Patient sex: F
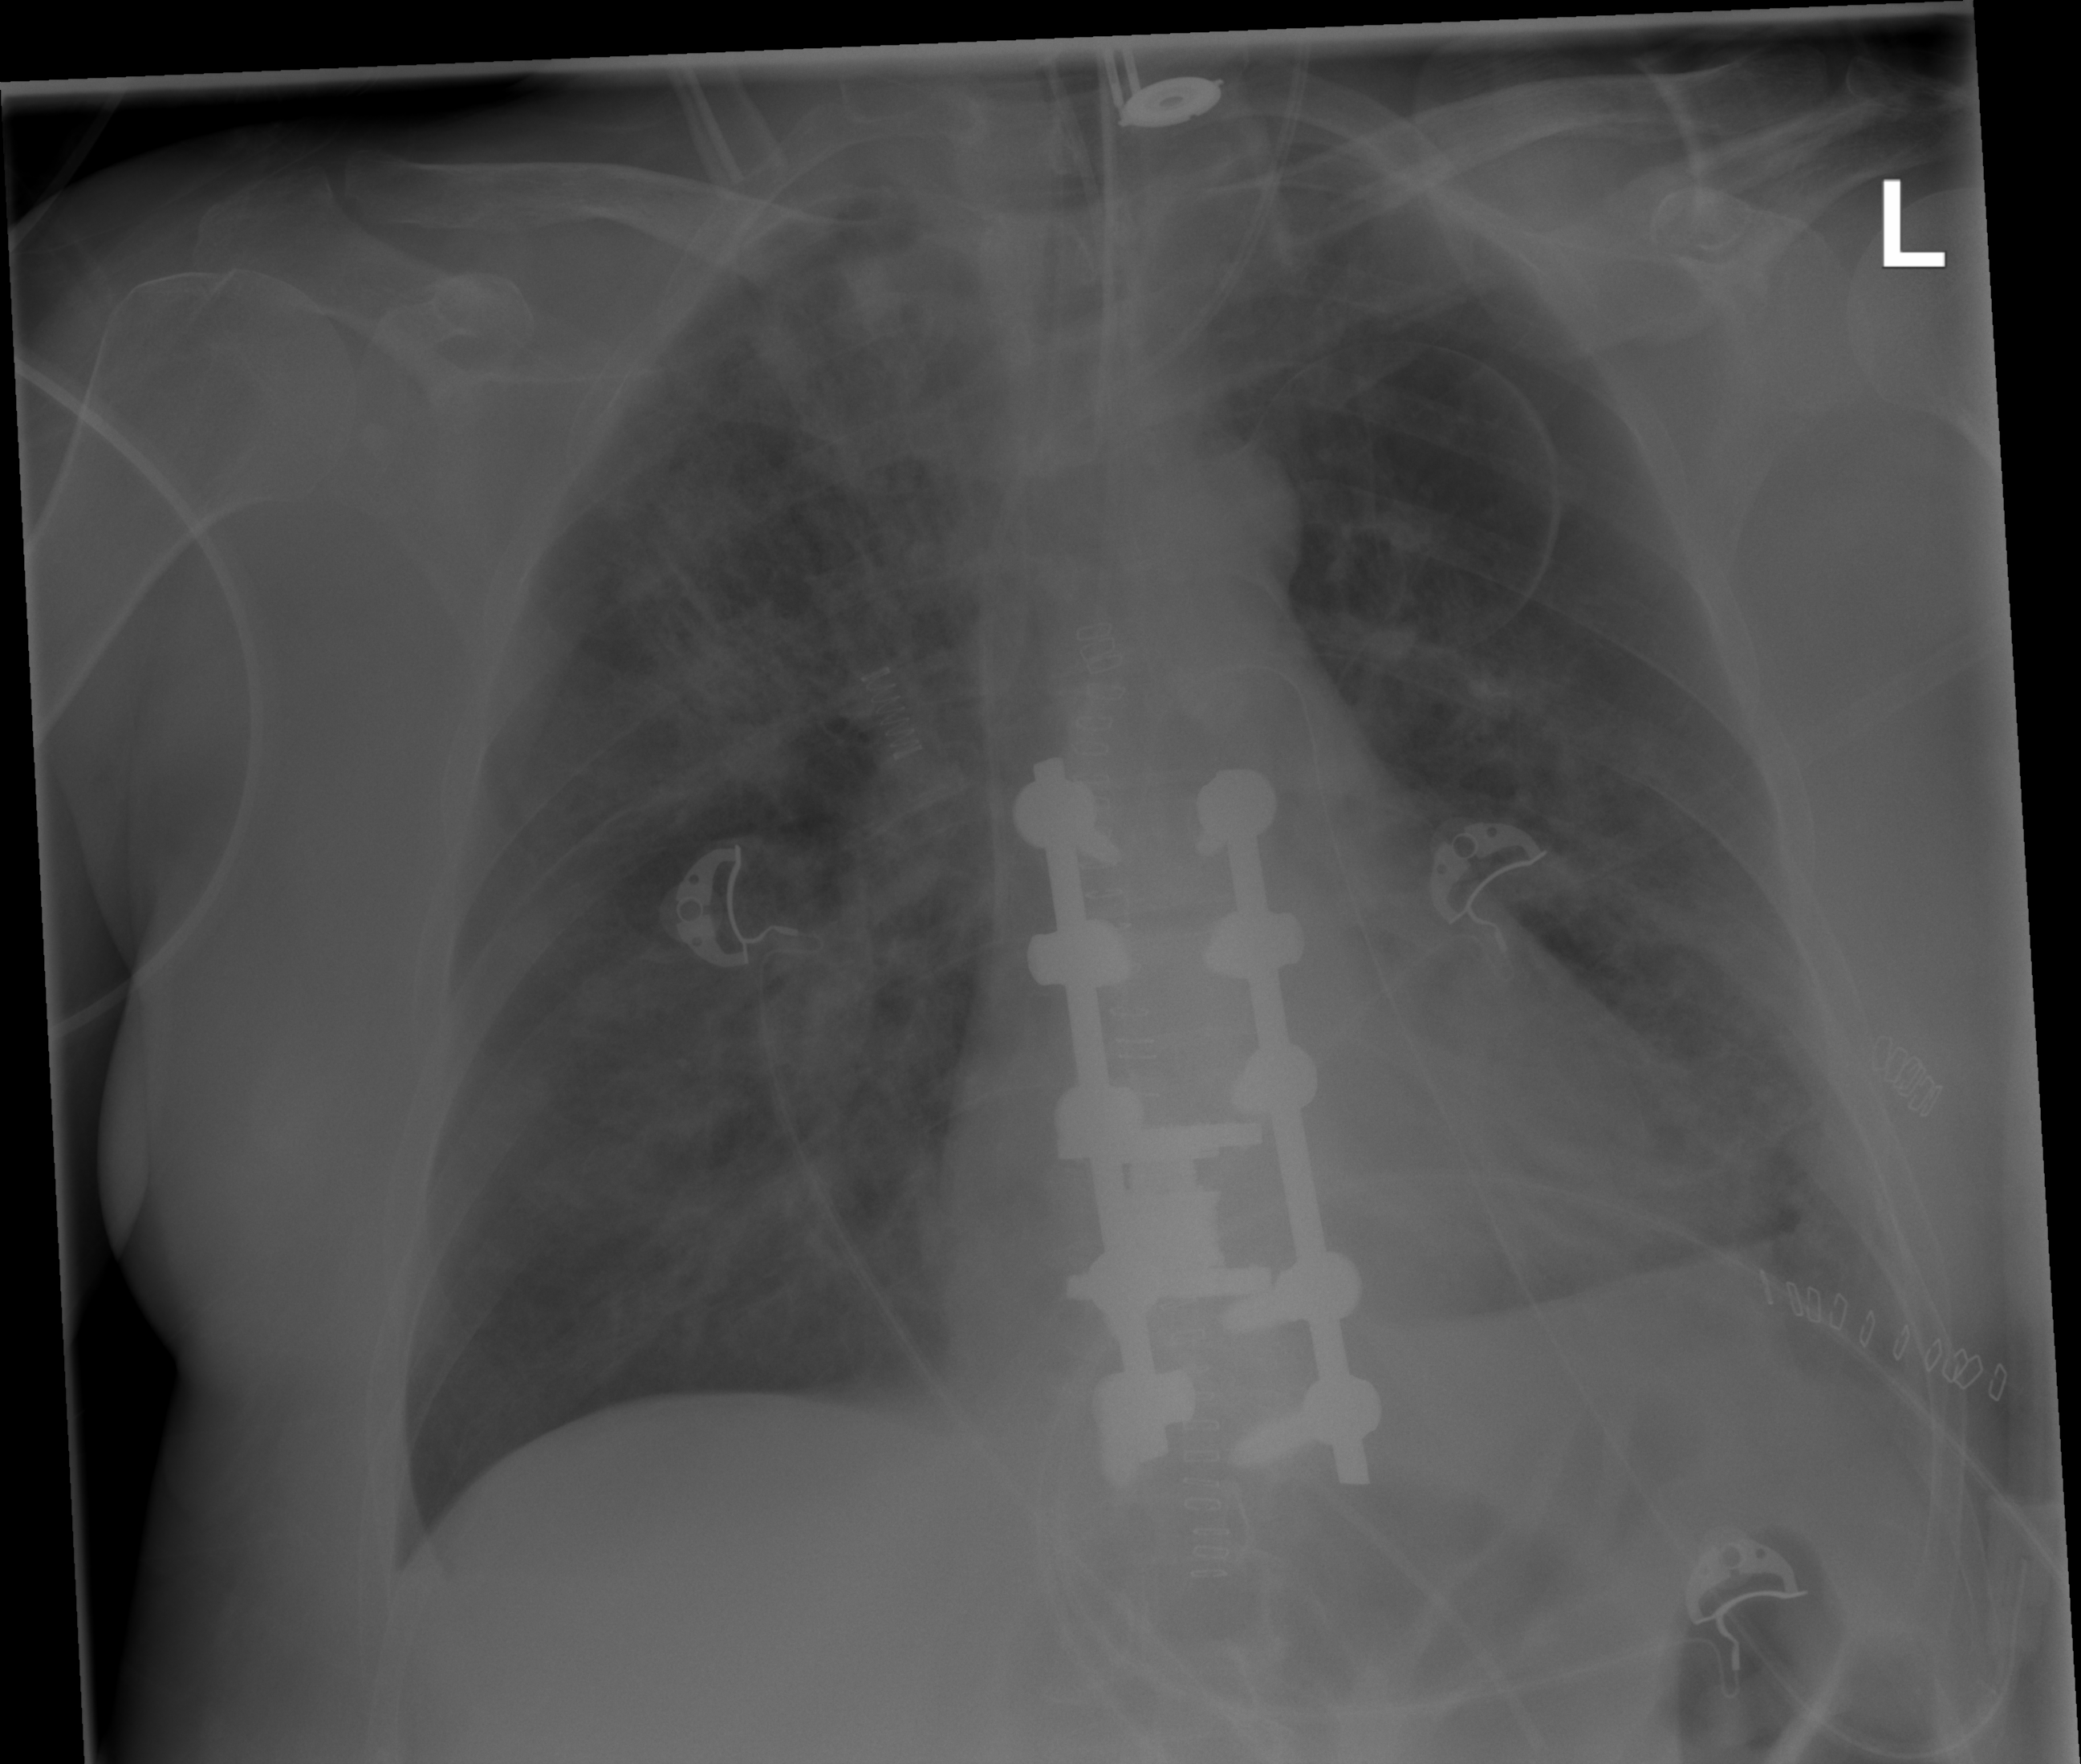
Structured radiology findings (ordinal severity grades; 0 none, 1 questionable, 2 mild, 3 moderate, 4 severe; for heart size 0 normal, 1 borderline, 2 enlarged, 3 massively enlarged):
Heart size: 0
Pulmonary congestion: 0
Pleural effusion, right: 0
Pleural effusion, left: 0
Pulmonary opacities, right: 3
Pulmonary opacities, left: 3
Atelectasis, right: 2
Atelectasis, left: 2